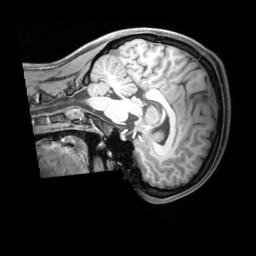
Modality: T1w
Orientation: sagittal
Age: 24
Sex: female
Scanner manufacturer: siemens
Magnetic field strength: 3 T
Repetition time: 1.97 s
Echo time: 0.00206 s